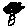
Label: tree